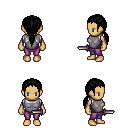
a pixel art fantasy rpg character, female body template, human, tanned skin, steel chest armor, magenta pants, black ponytail hairstyle, dagger, four views (front, back, left, right), 2x2 character sprite sheet, small pixel art, hard edges, no anti-aliasing